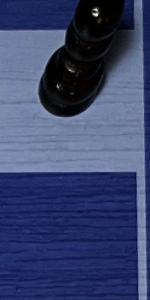
Label: Empty